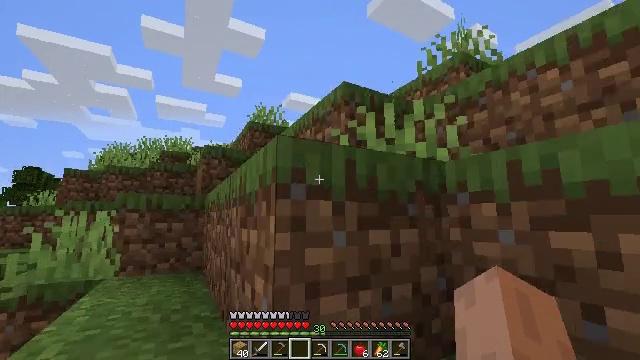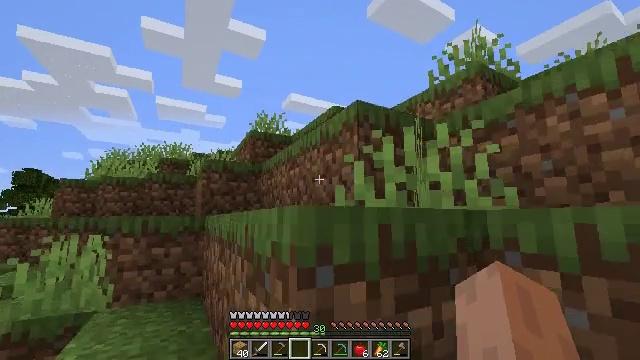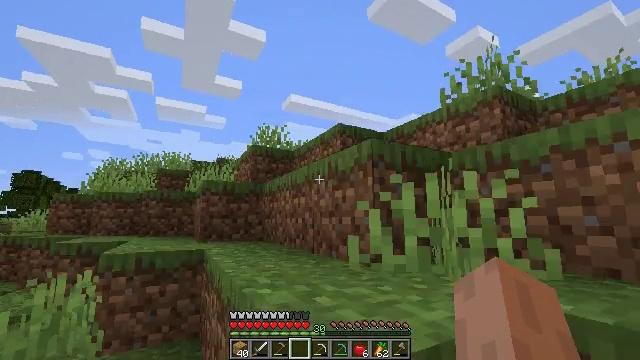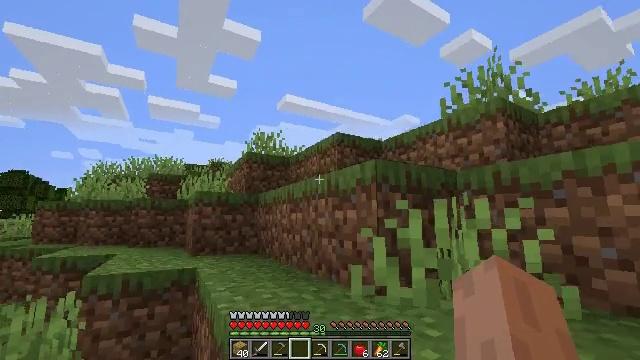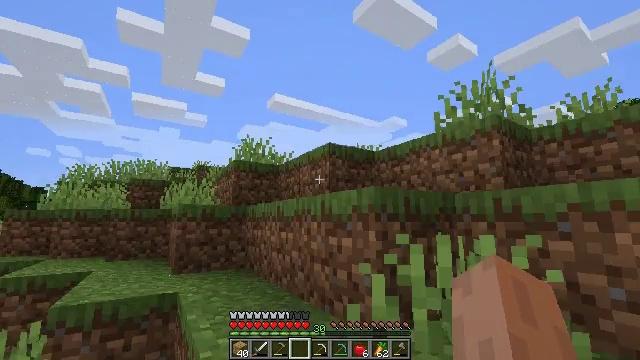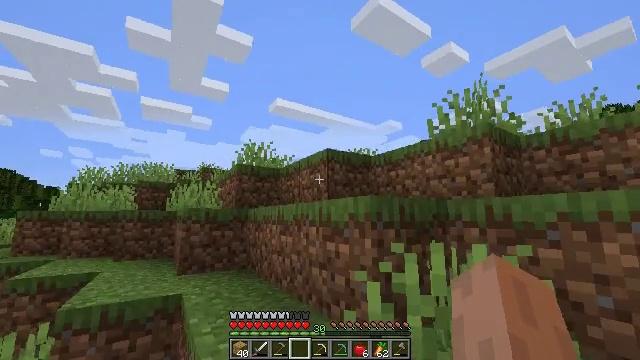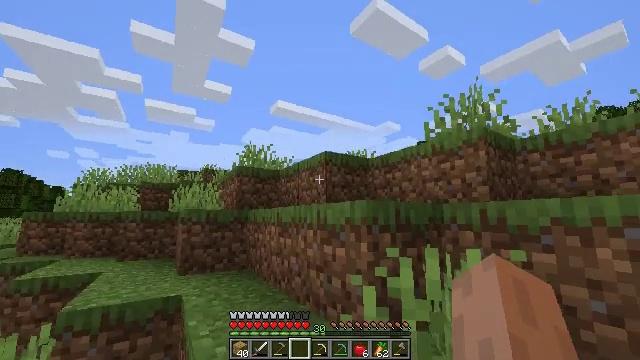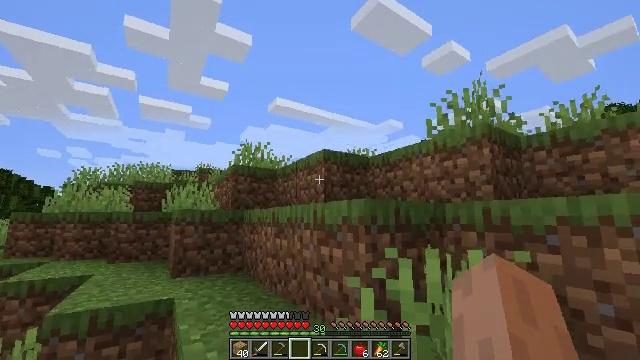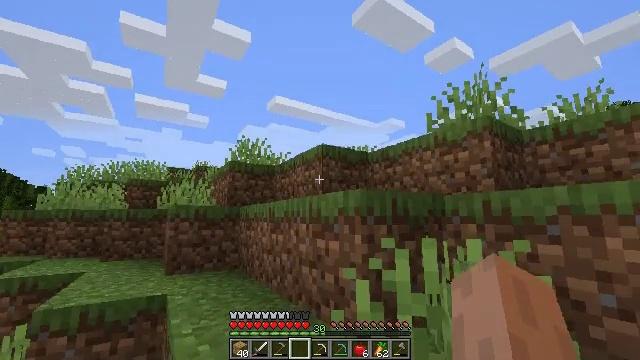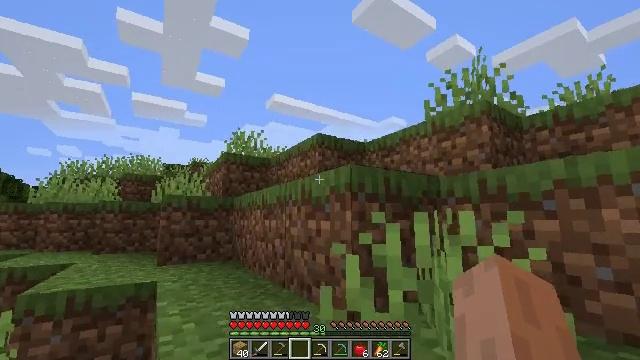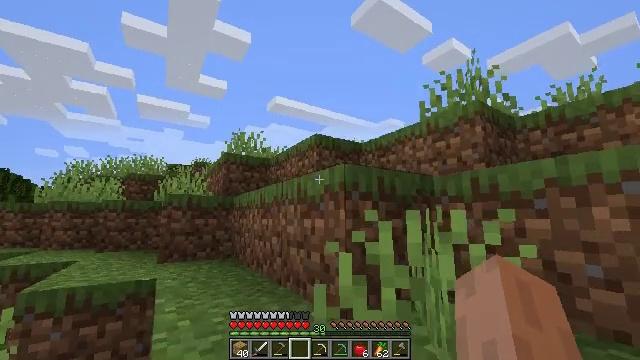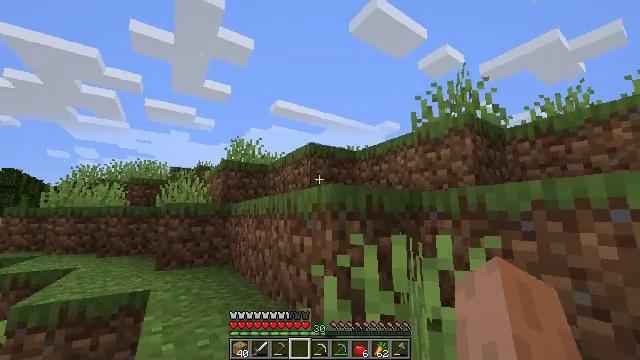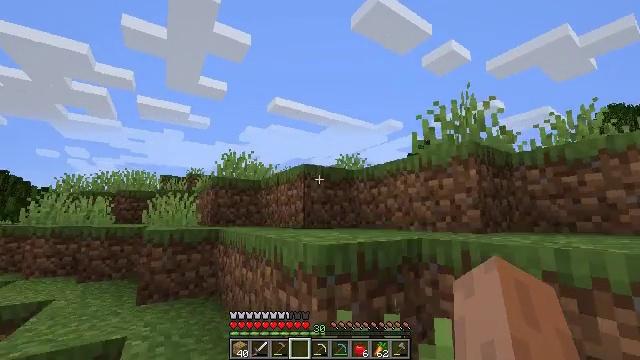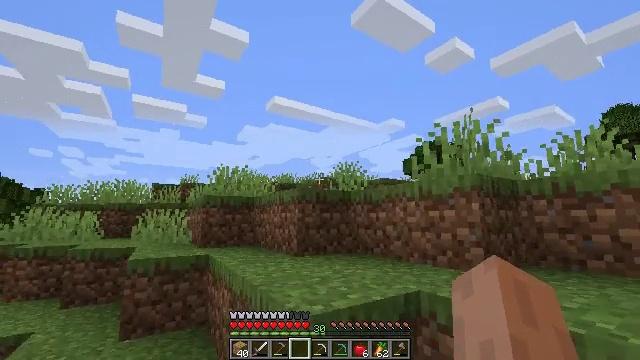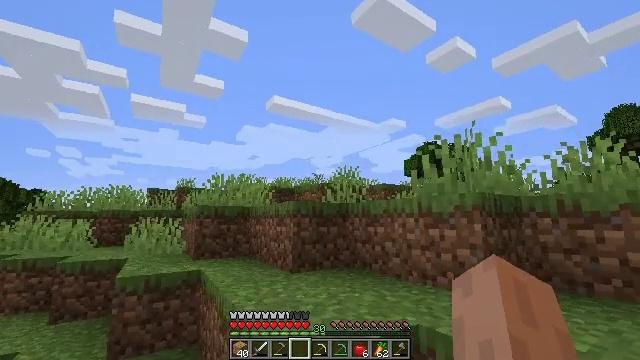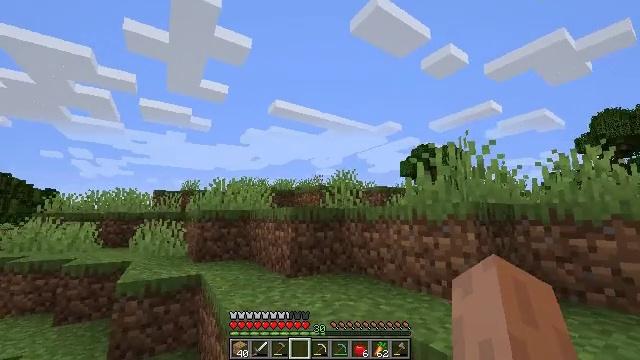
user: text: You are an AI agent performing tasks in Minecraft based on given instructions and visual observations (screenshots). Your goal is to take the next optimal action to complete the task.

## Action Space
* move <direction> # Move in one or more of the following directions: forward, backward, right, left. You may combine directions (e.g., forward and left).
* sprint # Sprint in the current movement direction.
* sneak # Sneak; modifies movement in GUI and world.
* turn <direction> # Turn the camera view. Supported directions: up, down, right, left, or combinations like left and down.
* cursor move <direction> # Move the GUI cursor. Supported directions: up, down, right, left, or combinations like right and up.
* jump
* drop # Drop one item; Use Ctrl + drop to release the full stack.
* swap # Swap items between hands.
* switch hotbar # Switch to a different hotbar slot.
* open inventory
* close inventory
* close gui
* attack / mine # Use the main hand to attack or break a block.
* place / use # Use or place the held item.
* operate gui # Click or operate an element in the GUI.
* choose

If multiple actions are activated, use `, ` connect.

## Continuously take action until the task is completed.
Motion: motion action
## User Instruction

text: Get ready to enchant items by crafting an enchanting table.
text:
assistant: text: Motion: move forward, sprint, jump
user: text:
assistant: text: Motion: move forward, sprint, jump
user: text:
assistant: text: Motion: move forward, sprint, turn right, jump
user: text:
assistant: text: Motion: move forward, sprint, turn right, jump
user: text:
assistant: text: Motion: move forward, sprint, jump
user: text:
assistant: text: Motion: move forward, sprint, jump
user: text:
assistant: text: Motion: move forward, sprint, jump
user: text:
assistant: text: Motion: move forward, sprint, jump
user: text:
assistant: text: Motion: move forward, sprint, jump
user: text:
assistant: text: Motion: move forward, sprint, jump
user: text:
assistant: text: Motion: move forward, sprint, jump
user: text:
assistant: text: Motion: move forward, sprint, jump
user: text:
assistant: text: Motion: move forward, sprint, jump
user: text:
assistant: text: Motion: move forward, sprint, jump
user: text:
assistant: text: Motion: move forward, sprint, jump
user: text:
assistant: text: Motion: move forward, sprint, jump
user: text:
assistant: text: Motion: move forward, sprint, jump
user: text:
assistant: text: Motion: move forward, sprint, jump
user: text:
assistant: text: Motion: move forward, sprint, jump
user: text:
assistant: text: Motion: move forward, sprint, jump
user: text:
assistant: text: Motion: move forward, sprint, jump
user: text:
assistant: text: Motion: move forward, sprint, jump
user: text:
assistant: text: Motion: move forward, sprint, jump
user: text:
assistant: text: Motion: move forward, sprint, jump, open inventory
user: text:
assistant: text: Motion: move forward, sprint, jump, open inventory
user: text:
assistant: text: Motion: move forward, sprint, jump, open inventory
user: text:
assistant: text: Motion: move forward, sprint, jump, open inventory
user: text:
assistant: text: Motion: move forward, sprint, jump
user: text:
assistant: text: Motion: move forward, sprint, jump
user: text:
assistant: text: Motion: move forward, sprint, jump